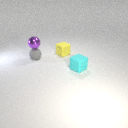
small yellow rubber cube behind small gray rubber sphere